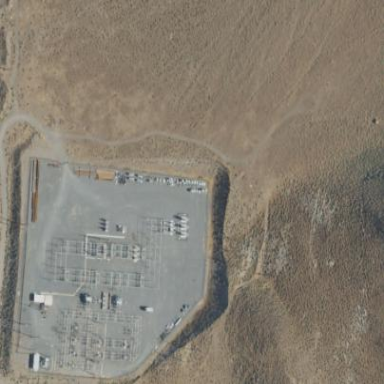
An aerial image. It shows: Fenced power substation at the transmission level.